Question: I got a strange problem with the googlemaps js api. I generate a map and it shows perfectly in all browsers but in chrome. There it is somehow cut off or zoomed too much, so that the controls on the left side are cut off.
See this screenshot:
I searched for the problem but couldn't find a working solution, adding
'''
google.maps.event.trigger(map, "resize");
'''
like I read in a few threads didn't help..
Here is my code:
js:
'''
var myLatlng = new google.maps.LatLng(52.458641, 13.380887);
var myOptions = {
zoom: 15,
center: myLatlng,
mapTypeId: google.maps.MapTypeId.ROADMAP
}
var map = new google.maps.Map(document.getElementById("Map"), myOptions);
marker = new google.maps.Marker({
position: myLatlng,
map: map
});
google.maps.event.trigger(map, "resize");
'''
html:
'''
<div id='Map'></div>
'''
css:
'''
#Map {
width: 250px;
height: 250px;
border: 1px solid #000;
float: right;
'''
}
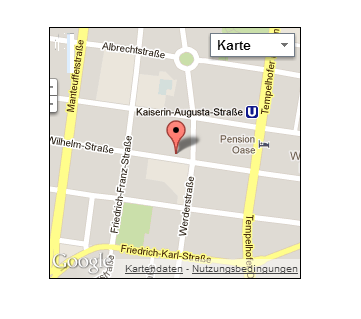
Answer: I found the solution thanks to geocodezip in this thread: <URL>
Adding
'''
#Map img {
max-width: none;
}
'''
to the css did the trick.